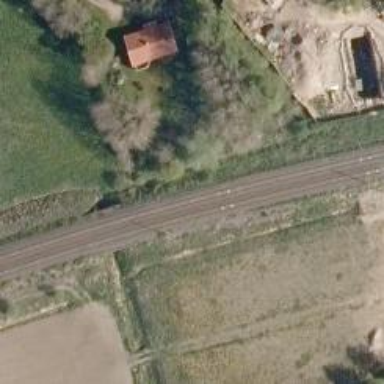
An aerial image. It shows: Railway track with continuous electrified contact lines.